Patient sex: M
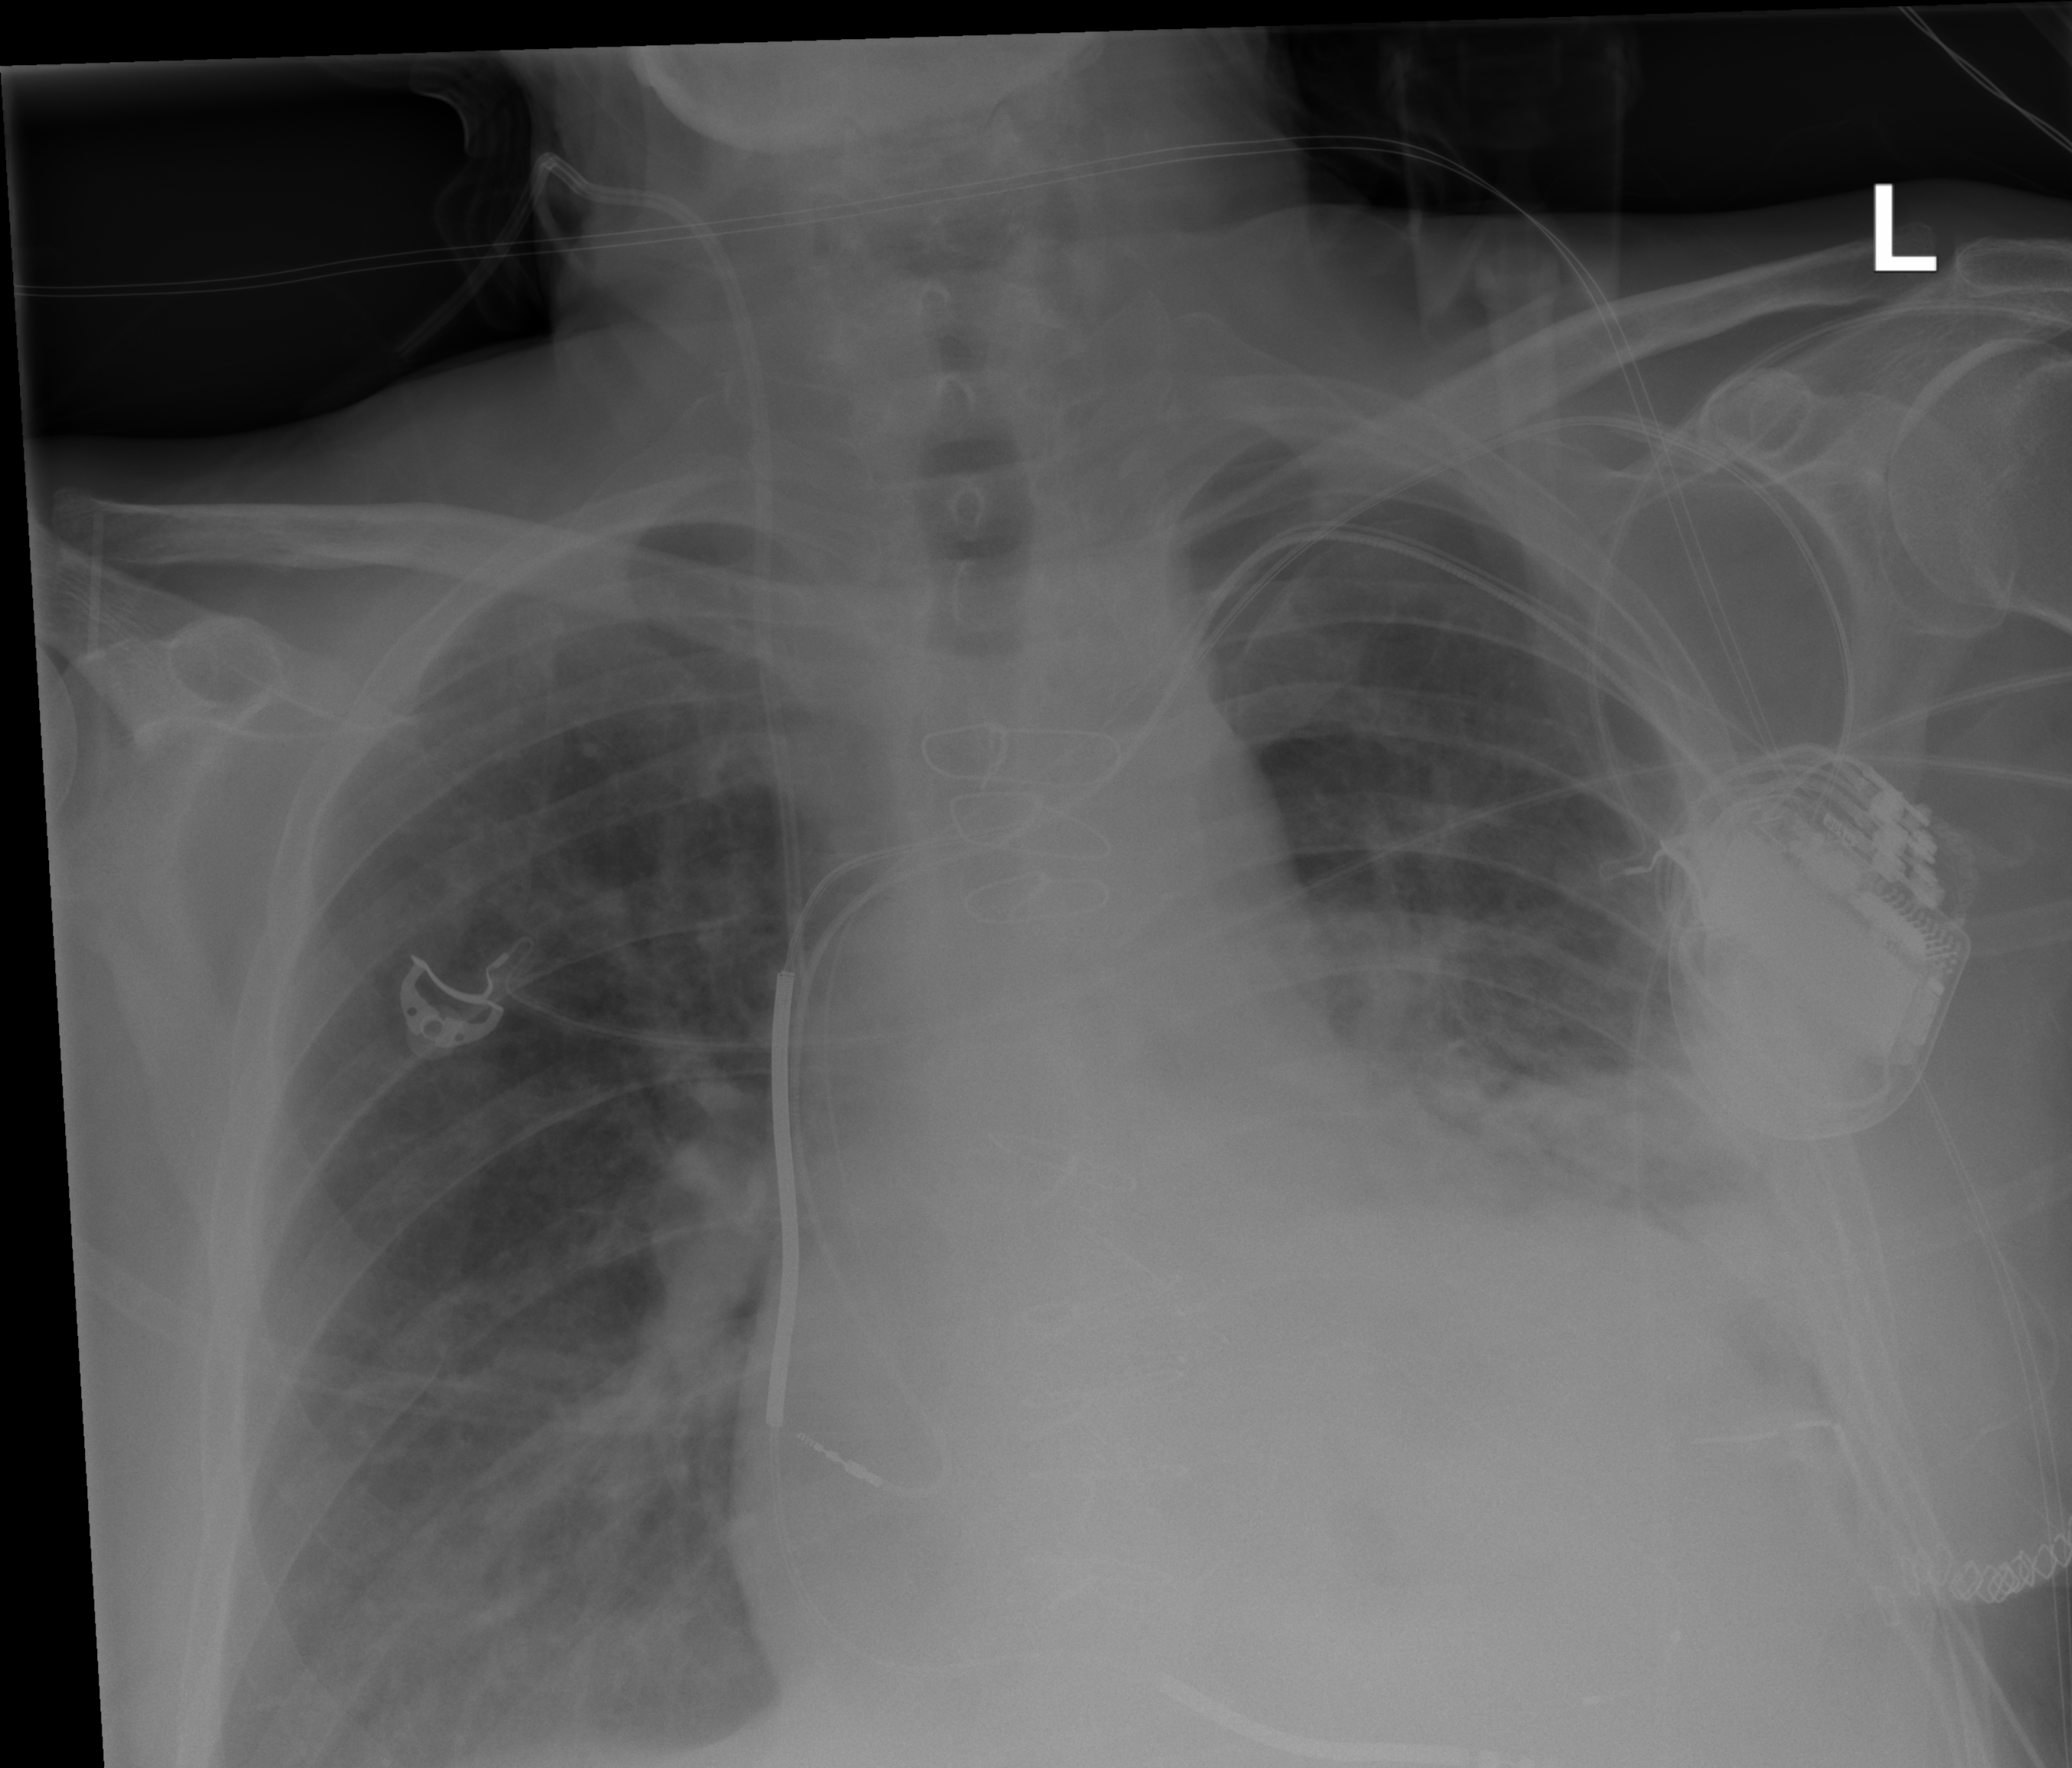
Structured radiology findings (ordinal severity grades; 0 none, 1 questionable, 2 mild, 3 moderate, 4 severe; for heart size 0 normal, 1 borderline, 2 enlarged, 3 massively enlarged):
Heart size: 3
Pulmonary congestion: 2
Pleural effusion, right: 0
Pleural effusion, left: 0
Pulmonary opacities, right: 0
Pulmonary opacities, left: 2
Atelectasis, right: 0
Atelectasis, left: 3